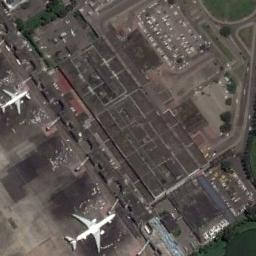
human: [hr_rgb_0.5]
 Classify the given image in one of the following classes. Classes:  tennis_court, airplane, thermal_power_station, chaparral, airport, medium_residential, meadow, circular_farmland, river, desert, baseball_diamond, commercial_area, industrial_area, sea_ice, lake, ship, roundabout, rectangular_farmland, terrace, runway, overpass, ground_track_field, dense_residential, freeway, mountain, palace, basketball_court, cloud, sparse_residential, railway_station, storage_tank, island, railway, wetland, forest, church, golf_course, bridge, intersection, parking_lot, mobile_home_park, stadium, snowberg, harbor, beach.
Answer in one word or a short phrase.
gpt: airplane